3.函数$y=|\tan x-\sin x|-\tan x-\sin x$在区间$\left[\dfrac{\pi}{2},\dfrac{3\pi}{2}\right]$内的图象是（）\\
\noindent A.

\hfill

B.

\\
\noindent

C.

 \hfill

D.

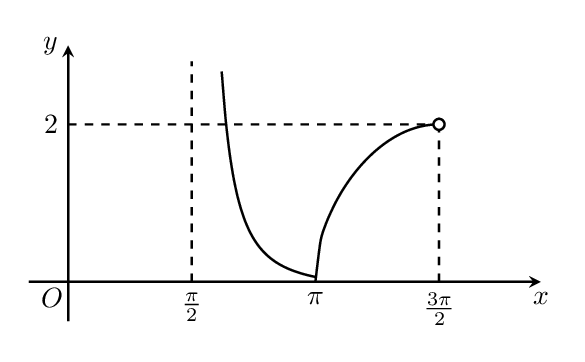
【解答】
\noindent 【答案】B\\
\noindent 【分析】根据题意，分$x\in\left(\dfrac{\pi}{2},\pi\right]$和$x\in\left(\pi,\dfrac{3\pi}{2}\right)$，两种情况讨论，化简函数解析式，利用正切函数和正弦函数的单调性和性质，结合选项，即可求解.\\
\noindent 【详解】由函数$y=|\tan x-\sin x|-\tan x-\sin x,x\in\left[\dfrac{\pi}{2},\dfrac{3\pi}{2}\right]$\\
\noindent 当$x\in\left(\dfrac{\pi}{2},\pi\right]$时，可得$\tan x-\sin x<0$，\\
\noindent 所以$y=|\tan x-\sin x|-\tan x-\sin x=\sin x-\tan x-\tan x-\sin x=-2\tan x$，\\
\noindent 此时函数为单调递减函数，且$y\geq0$，可排除选项C、D；\\
\noindent 当$x\in\left(\pi,\dfrac{3\pi}{2}\right)$时，可得$\tan x-\sin x>0$，\\
\noindent 所以$y=|\tan x-\sin x|-\tan x-\sin x=\tan x-\sin x-\tan x-\sin x=-2\sin x$，\\
\noindent 此时函数为单调递增函数，且$0<y<2$，可排除选项A.\\
\noindent 故选：B.